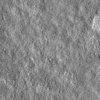
Label: not_dusty